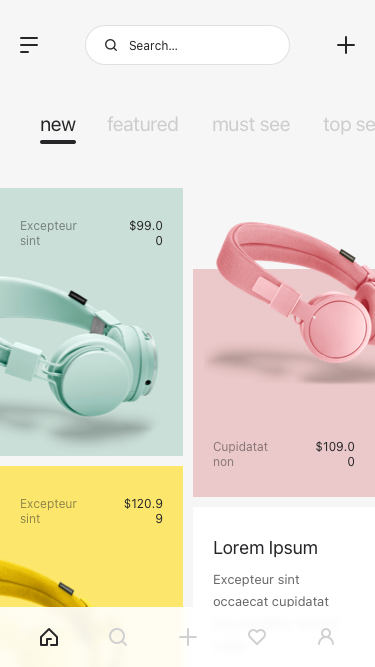
Text in this UI design:
new
featured
must see
top series
$109.00
Cupidatat non
$99.00
Excepteur sint
$120.99
Excepteur sint
Lorem Ipsum
Excepteur sint occaecat cupidatat non proident, sunt in culpa .